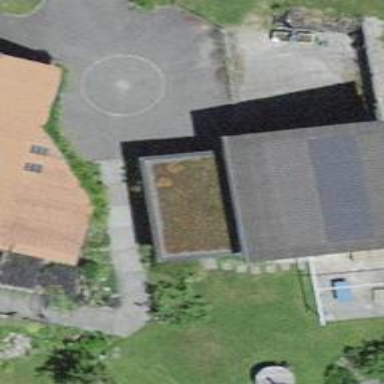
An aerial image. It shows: Stable building.